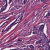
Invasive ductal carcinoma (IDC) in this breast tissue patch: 1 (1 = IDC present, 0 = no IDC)